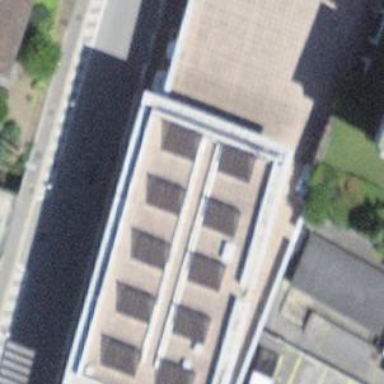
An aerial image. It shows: Police building.